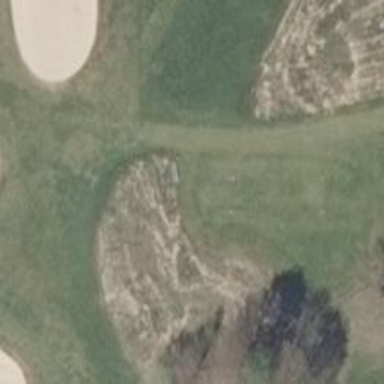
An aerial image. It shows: Golf tee.